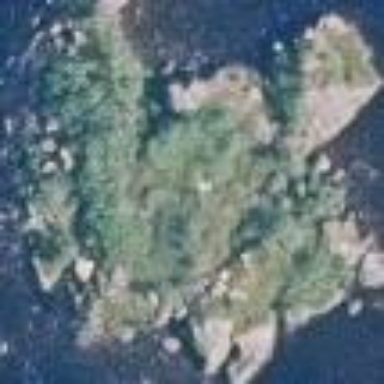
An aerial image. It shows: Islet.